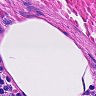
Metastatic tissue present: no